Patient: sex M, age 48
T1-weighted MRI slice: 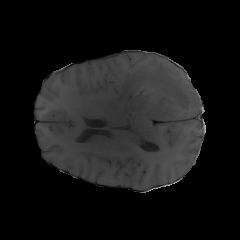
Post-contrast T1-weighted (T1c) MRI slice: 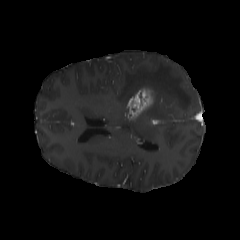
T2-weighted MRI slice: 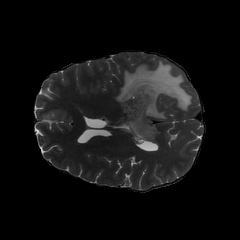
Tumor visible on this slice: yes
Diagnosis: Glioblastoma, IDH-wildtype
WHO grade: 4